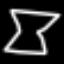
Label: hourglass